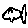
Label: fish